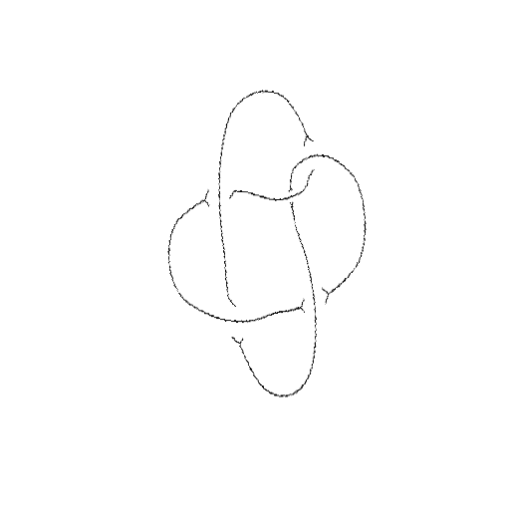
Crossing number: 5